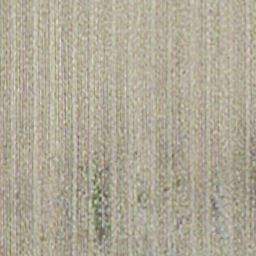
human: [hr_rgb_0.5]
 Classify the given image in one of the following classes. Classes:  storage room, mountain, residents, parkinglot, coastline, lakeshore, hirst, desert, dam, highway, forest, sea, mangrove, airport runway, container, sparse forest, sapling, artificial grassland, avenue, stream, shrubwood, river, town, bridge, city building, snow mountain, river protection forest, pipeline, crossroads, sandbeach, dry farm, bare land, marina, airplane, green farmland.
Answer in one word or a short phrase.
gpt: dry farm